Question: I am trying to fix an issue but I couldnt do this. I created a JFrame to input some database information (IP, Name, User, Password).
After this, I removed the hibernate cfg file, and in HibernatUtil class I inserted the configs by myself using .setProperty. I am using the same configs of the cfg file that I removed, which was working but now using setProperty it isnt.
Netbeans is showing an Hibernate error:
'''
org.hibernate.exception.JDBCConnectionException: Error calling Driver#connect
'''
And a SQL Error:
'''
java.sql.SQLException: The syntax of the connection URL 'jdbc:jtds:sybase//ip/nomeDoBanco' is invalid
'''
My HibernateUtil class:
'''
Configuration cfg = new Configuration();
cfg.setProperty("hibernate.dialect", "org.hibernate.dialect.SybaseDialect");
cfg.setProperty("hibernate.connection.driver_class", "com.sybase.jdbc4.jdbc.SybDriver");
cfg.setProperty("hibernate.connection.url", url);
cfg.setProperty("hibernate.connection.username", username);
cfg.setProperty("hibernate.connection.password", password);
cfg.setProperty("hibernate.show_sql", "true");
cfg.setProperty("hibernate.format_sql", "true");
cfg.addAnnotatedClass(Node.class);
cfg.addAnnotatedClass(Fault.class);
factory = cfg.buildSessionFactory();
'''
I am using these jars:

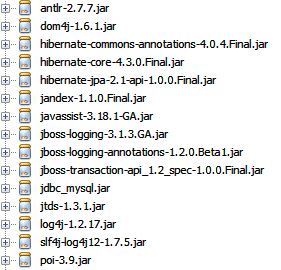
Answer: Your driver does not seem to be right..
Refer this...
'''
#hibernate.dialect org.hibernate.dialect.SybaseDialect
#hibernate.connection.driver_class com.sybase.jdbc2.jdbc.SybDriver
#hibernate.connection.username sa
#hibernate.connection.password sasasa
#hibernate.connection.url jdbc:sybase:Tds:co3061835-a:5000/tempdb
'''
you should be using the SybDriver..
Change your url to
'''
jdbc:sybase:Tds:ip:5000/nomeDoBanco
'''